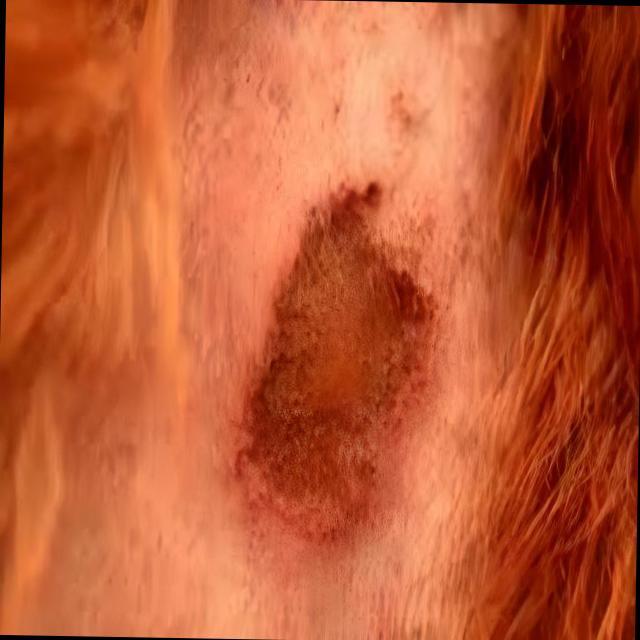
Canine dermatitis — inflammation of the skin presenting with erythema, pruritus, papules, and excoriation. May be allergic, contact, or atopic in origin.